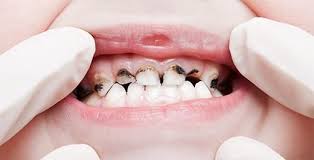
Condition: Caries